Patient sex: M
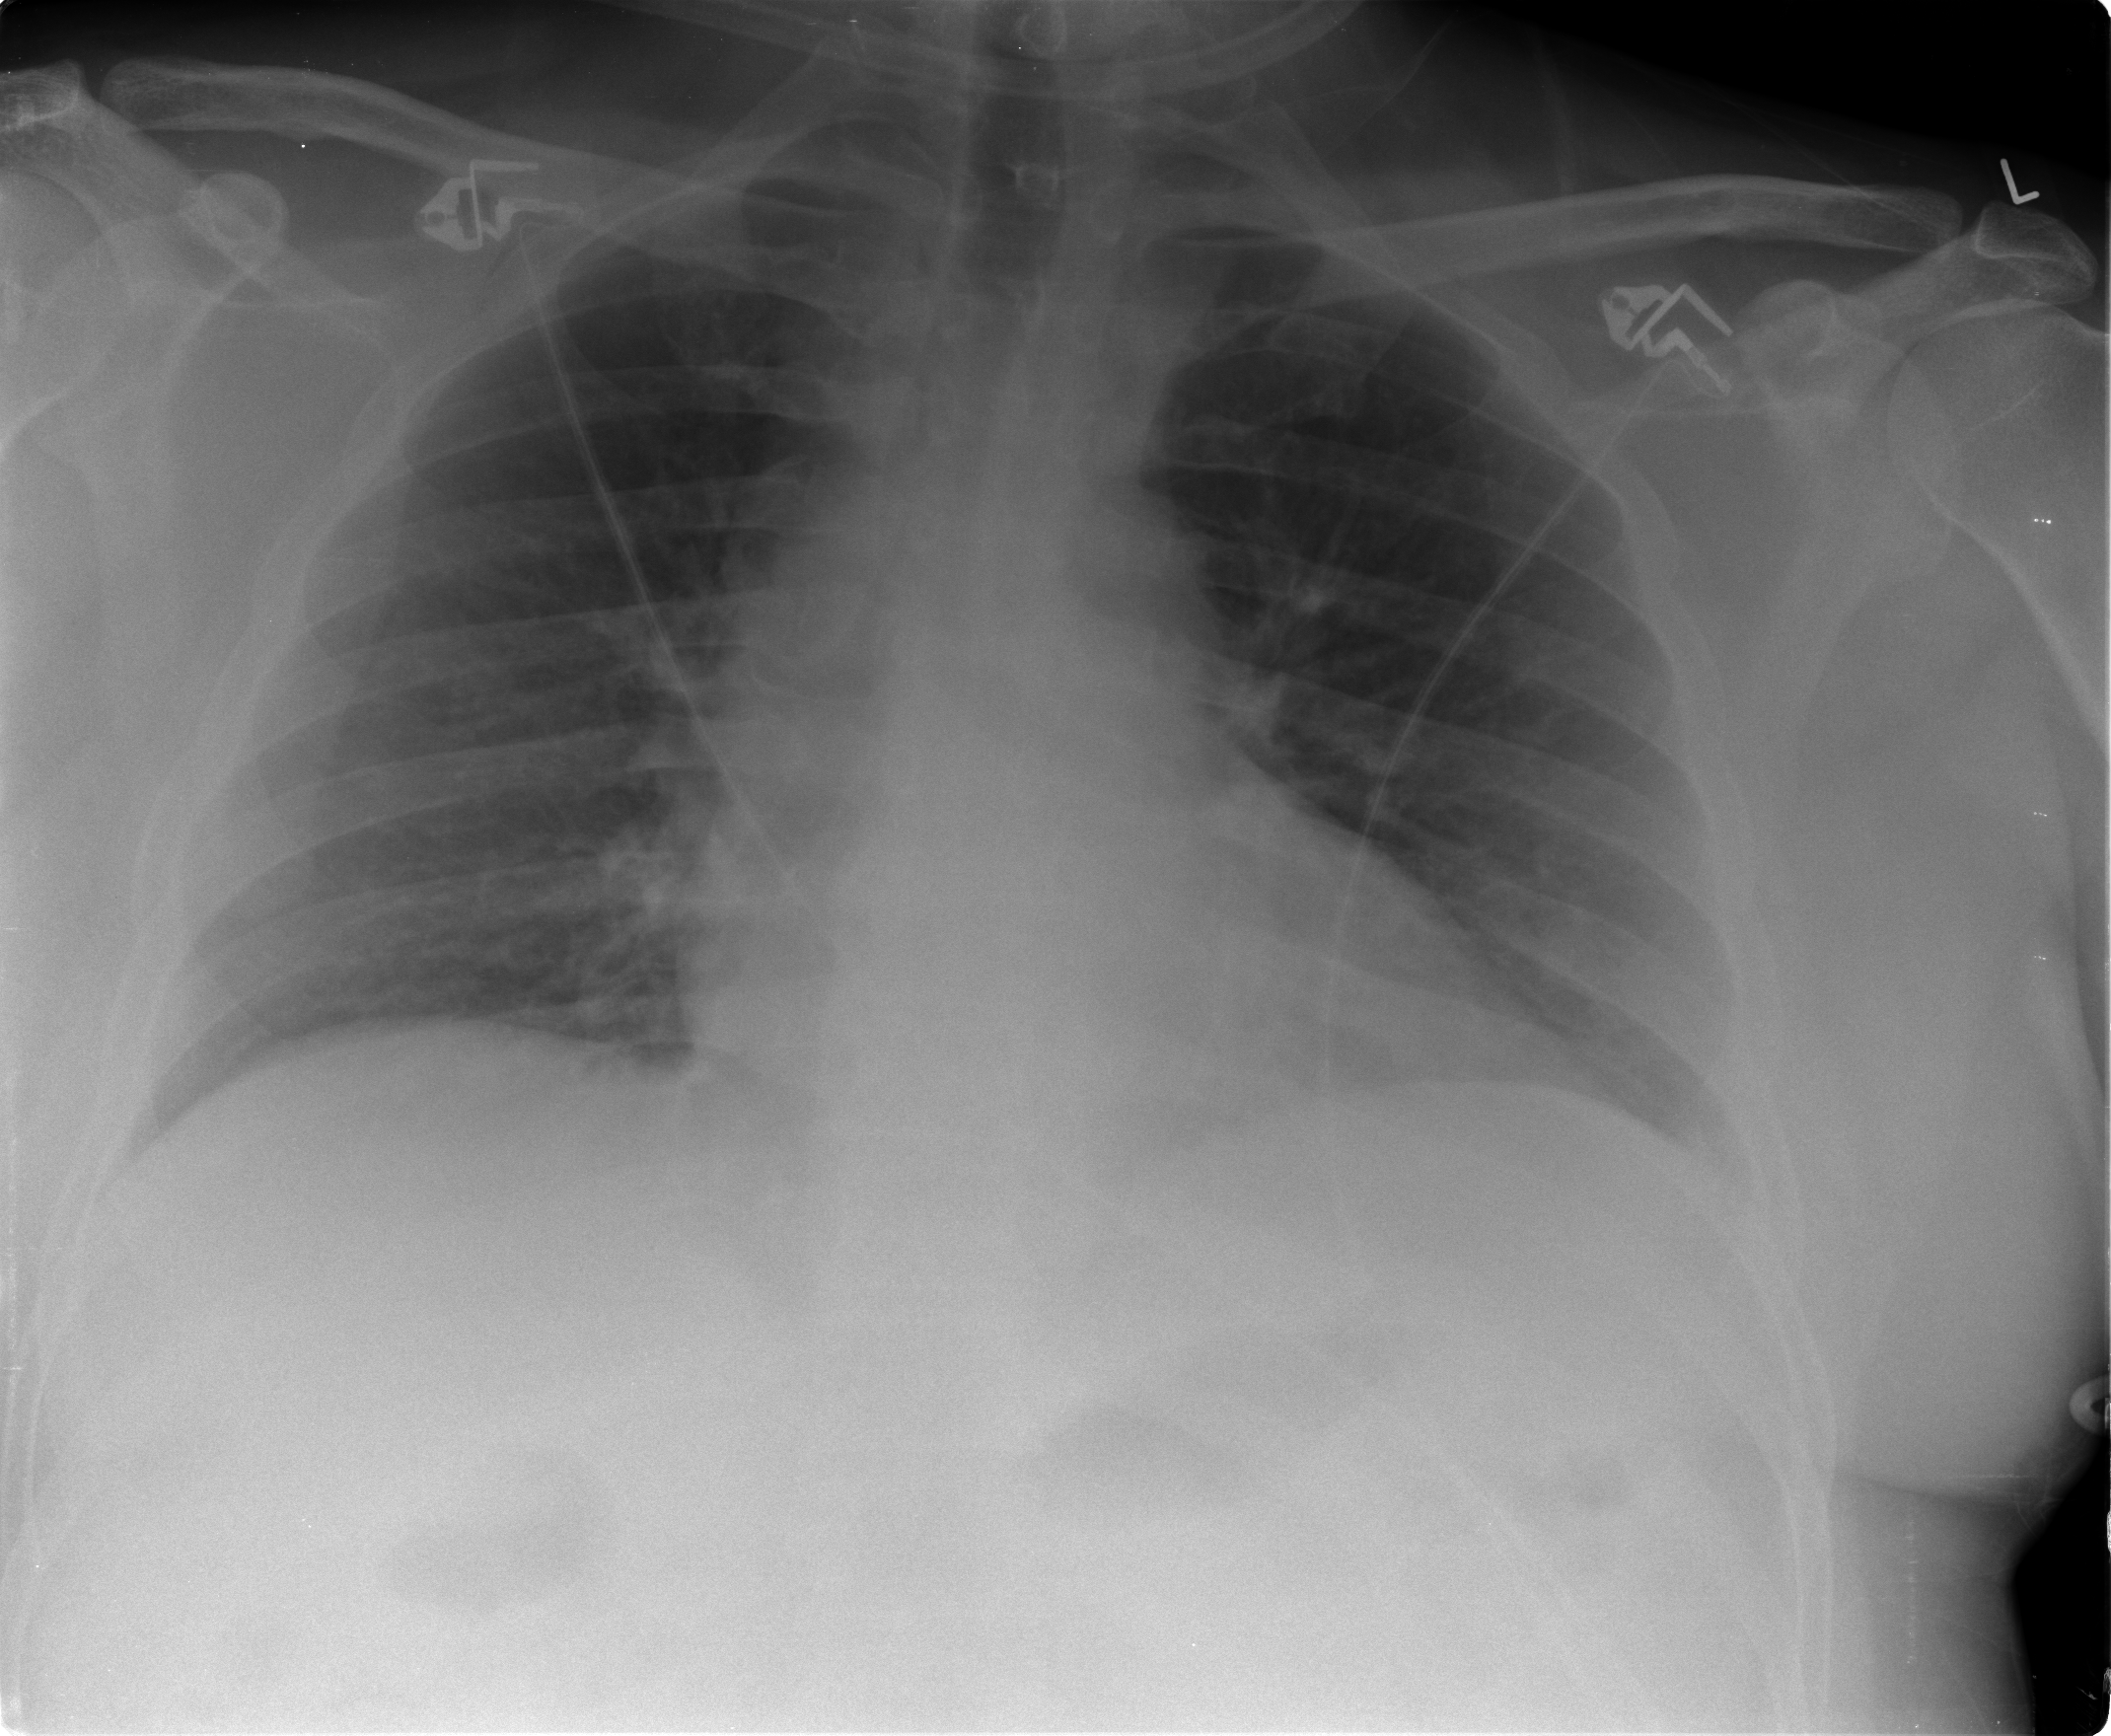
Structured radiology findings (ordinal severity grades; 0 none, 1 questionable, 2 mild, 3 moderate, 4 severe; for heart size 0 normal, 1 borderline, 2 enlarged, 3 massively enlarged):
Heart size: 0
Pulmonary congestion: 0
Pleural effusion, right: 0
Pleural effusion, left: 0
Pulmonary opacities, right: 0
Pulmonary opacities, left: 0
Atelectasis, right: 0
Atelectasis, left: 2